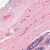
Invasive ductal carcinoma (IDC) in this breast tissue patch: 0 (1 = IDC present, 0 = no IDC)